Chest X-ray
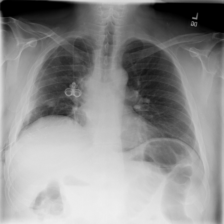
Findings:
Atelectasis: positive
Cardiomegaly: negative
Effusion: negative
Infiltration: negative
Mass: negative
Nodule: positive
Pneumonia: negative
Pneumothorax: positive
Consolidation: negative
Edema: negative
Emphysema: positive
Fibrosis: positive
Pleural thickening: positive
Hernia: negative